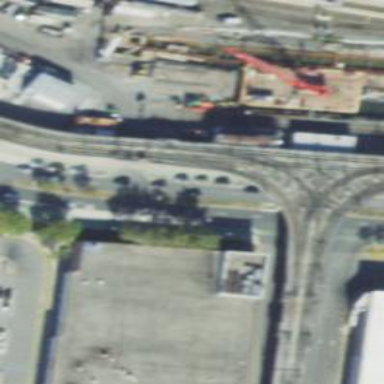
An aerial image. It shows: Bridge for light rail electrified with contact line.